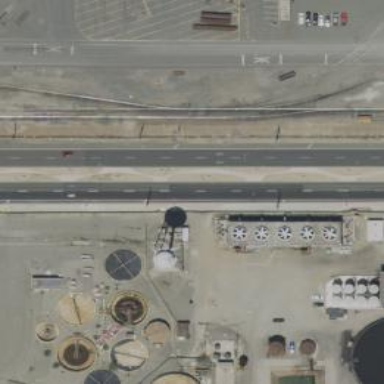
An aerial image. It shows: Water tower that is man-made.